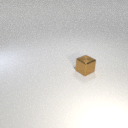
small brown metal cube